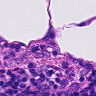
Metastatic tissue present: no